Часть A. Экстремальное торможение. Автомобиль массой $M$ с расстоянием $l_1+l_2$ между осями колёс движется по горизонтальной дороге по прямой со скоростью $v$. Его центр тяжести $G$ находится на расстоянии $l_1$ по горизонтали позади оси передних колёс и на высоте $h$ над поверхностью земли, как показано на рисунке $\it1$. В некоторый момент времени автомобиль испытывает внезапное торможение и останавливается. В процессе торможения. Величина ускорения в процессе торможения постоянна и равна $a$. Коэффициент трения покоя между поверхностью дороги и шинами составляет $\mu$, ускорение свободного падения равно $g$.
Найдите силы нормальной реакции $R_1$ и $R_2$, действующие в процессе торможения на переднюю и заднюю пары колёс соответственно.
Найдите максимальное ускорение $a_\max$, при котором в процессе торможения не происходит проскальзывания. Как при этом силы трения $F_1$ и $F_2$, действующие на переднюю и заднюю пары колёс, будут связаны с силами $R_1$ и $R_2$ соответственно? Пусть даны численные значения: масса $M=1540\ кг$, расстояния $l_1=1.2\ м$ и $l_2=1.6\ м$, высота центра масс $h=56\ см$, коэффициент трения покоя $\mu=1.0$, а ускорение свободного падения $g=9.8\ \cfracм{с^2}$. Тормозной путь автомобиля составил $L=40\ м$.
Часть B. Всё циклично... Пусть теперь автомобиль движется в горизонтальной плоскости по дуге окружности с постоянной скоростью $v$. Радиус окружности, описываемой центром тяжести автомобиля, равен $r$. Поверхность дороги наклонена под углом $\theta$ к горизонтали, как показано на рисунке $\it2$. Расстояние между левым и правым колёсами равно $s$, остальные необходимые величины совпадают с данными в предыдущей части.
Найдите начальную скорость автомобиля $v_1$ и его ускорение $a_1$ при торможении.
Найдите силы реакции опоры $R_1$ и $R_2$, действующие на левую и правую пары колёс соответственно, и суммарную силу трения $F_1+F_2$, действующую на колёсную базу.
Найдите максимальную скорость автомобиля $v_{1\max}$, при которой не происходит заноса. Считайте, что $\operatorname{tg}\theta < \cfrac1\mu$, опрокидывания не происходит.
Найдите максимальную скорость автомобиля $v_{2\max}$, при которой он не опрокидывается. Считайте, что $\operatorname{tg}\theta < \cfrac{2h}s$, заноса не происходит. Пусть $s=1.54\ м$ и $\theta=0$, остальные необходимые численные значения совпадают с данными в предыдущей части.
Какой из сценариев реализуется первым: занос или опрокидывание?
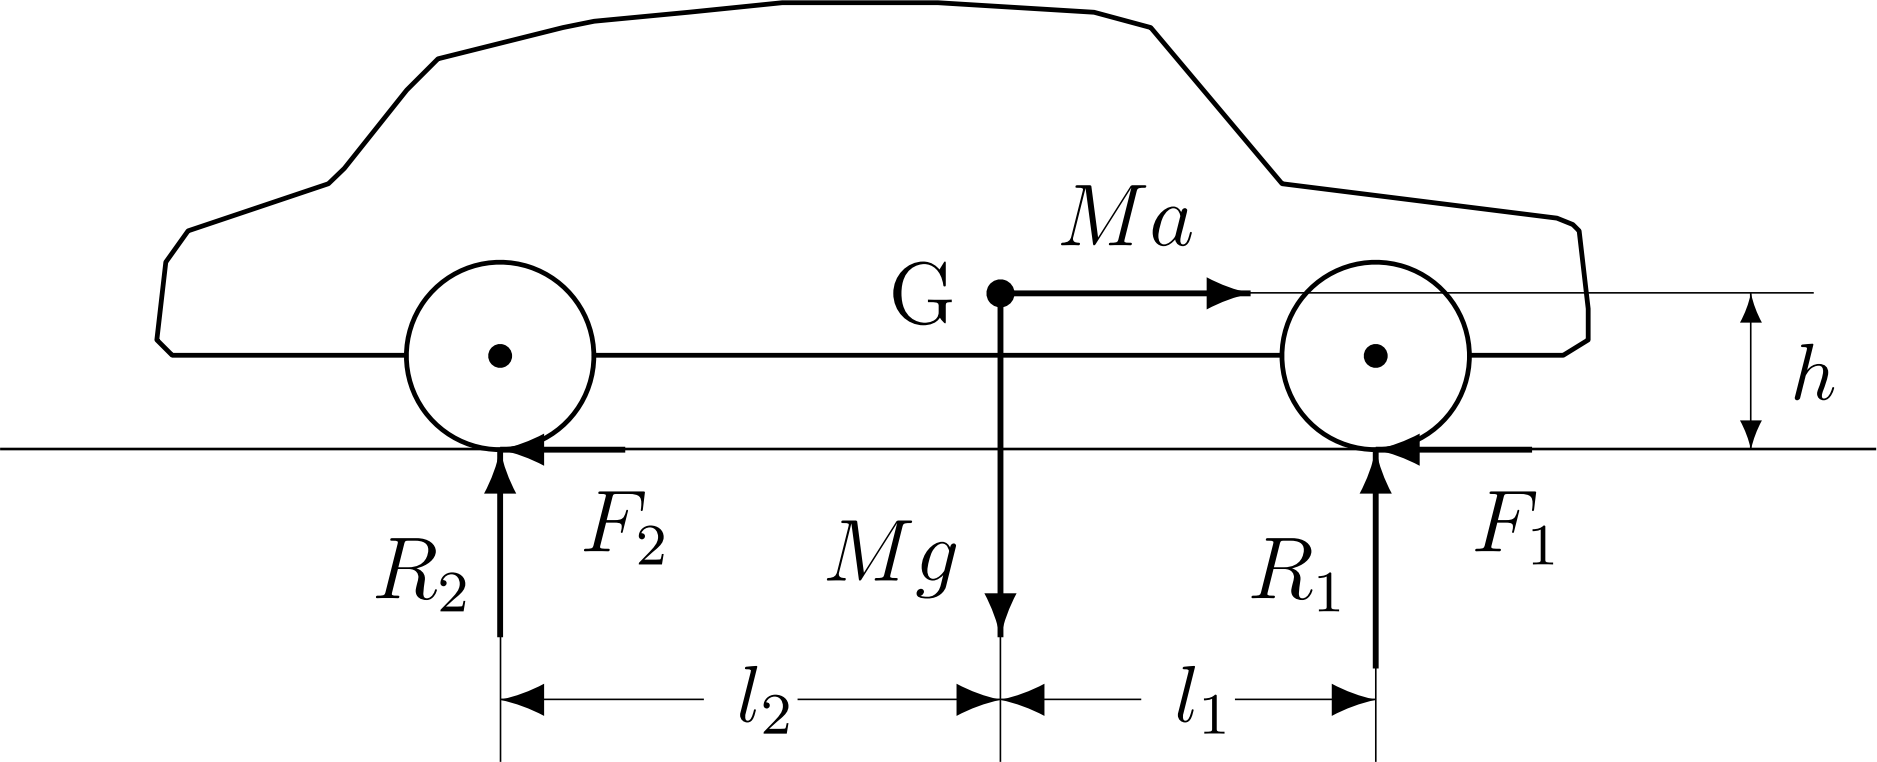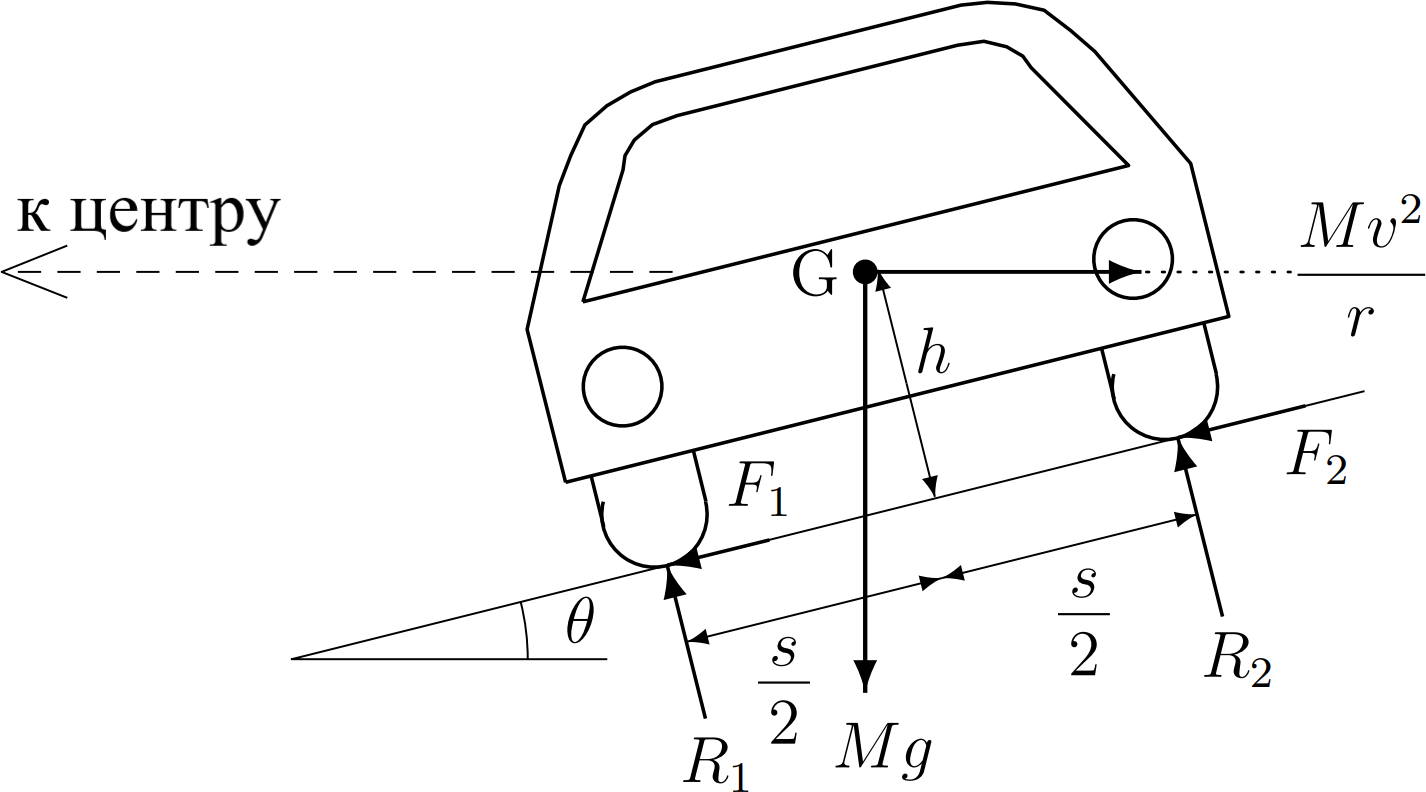
Найдите силы нормальной реакции $R_1$ и $R_2$, действующие в процессе торможения на переднюю и заднюю пары колёс соответственно.
Ответ: \[R_1=\frac{l_2g+ah}{l_1+l_2}M\\\ \\R_2=\frac{l_1g-ah}{l_1+l_2}M\]

Найдите максимальное ускорение $a_\max$, при котором в процессе торможения не происходит проскальзывания. Как при этом силы трения $F_1$ и $F_2$, действующие на переднюю и заднюю пары колёс, будут связаны с силами $R_1$ и $R_2$ соответственно?
Ответ: \[a_\max=\mu g\\\ \\F_1=\mu R_1\qquad F_2=\mu R_2\]

Найдите начальную скорость автомобиля $v_1$ и его ускорение $a_1$ при торможении.
Ответ: \[a_1=9.8\ \cfracм{с^2}\\\ \\v_1=28\ \cfracмс\]

Найдите силы реакции опоры $R_1$ и $R_2$, действующие на левую и правую пары колёс соответственно, и суммарную силу трения $F_1+F_2$, действующую на колёсную базу.
Ответ: \[R_1=\frac{Mg}2\left(\cos\theta+\frac{2h}s\sin\theta\right)+\frac{Mv^2}{2r}\left(\sin\theta-\frac{2h}s\cos\theta\right)\\\ \\R_2=\frac{Mg}2\left(\cos\theta-\frac{2h}s\sin\theta\right)+\frac{Mv^2}{2r}\left(\sin\theta+\frac{2h}s\cos\theta\right)\\\ \\F_1+F_2=-Mg\sin\theta+\frac{Mv^2}r\cos\theta\]

Найдите максимальную скорость автомобиля $v_{1\max}$, при которой не происходит заноса. Считайте, что $\operatorname{tg}\theta < \cfrac1\mu$, опрокидывания не происходит.
Ответ: \[v_{1\max}=\sqrt{gr\frac{\mu+\operatorname{tg}\theta}{1-\mu\operatorname{tg}\theta}}\]

Найдите максимальную скорость автомобиля $v_{2\max}$, при которой он не опрокидывается. Считайте, что $\operatorname{tg}\theta < \cfrac{2h}s$, заноса не происходит.
Ответ: \[v_{2\max}=\sqrt{gr\frac{s+2h\operatorname{tg}\theta}{2h-s\operatorname{tg}\theta}}\]

Какой из сценариев реализуется первым: занос или опрокидывание?
Ответ: \[Занос\]
Темы:
T, Механика, Динамика, Движение по окружности, Сухое трение, Трение, Японские